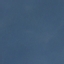
Land use / land cover: SeaLake